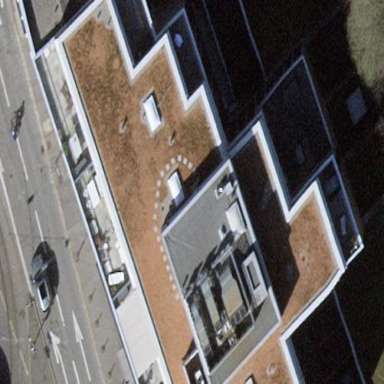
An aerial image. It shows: Building part with flat roof.